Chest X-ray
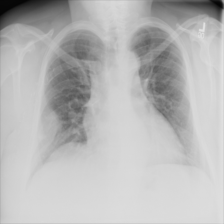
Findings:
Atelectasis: negative
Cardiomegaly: negative
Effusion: negative
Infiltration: negative
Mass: negative
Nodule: negative
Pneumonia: negative
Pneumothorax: negative
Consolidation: negative
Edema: negative
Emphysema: negative
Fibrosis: negative
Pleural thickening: negative
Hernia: negative